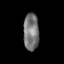
Tissue: skin
Cell type: Epithelial cells
Senescence score: 0.2749
Nuclear area (px): 562
Mean DAPI intensity: 117.874